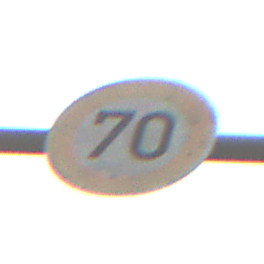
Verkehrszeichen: Geschwindigkeit70
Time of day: MorningAfternoon
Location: Outdoor (Nature)
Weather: Overcast
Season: NotSpecified
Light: Natural